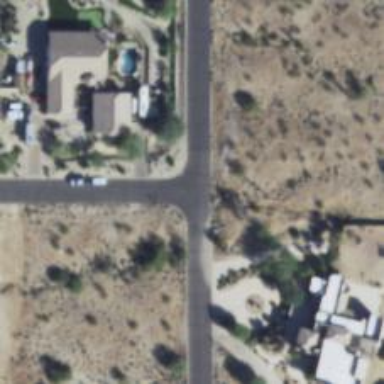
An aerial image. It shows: Residential road.